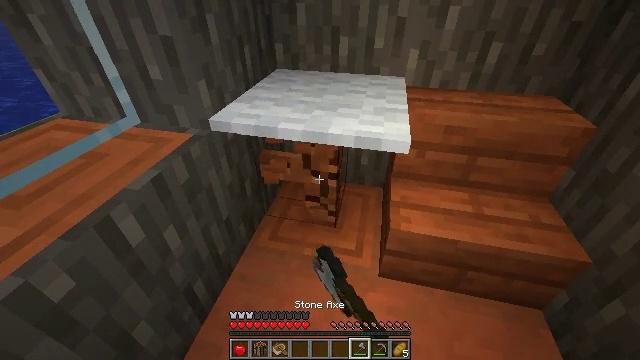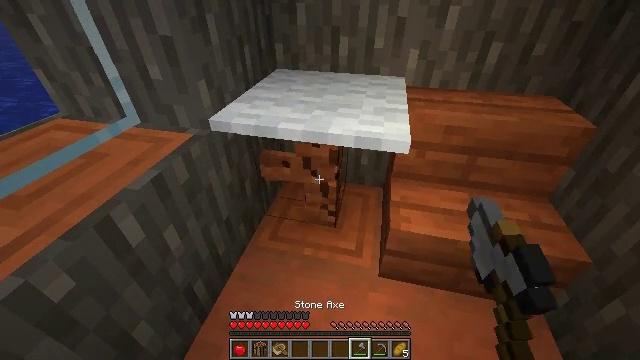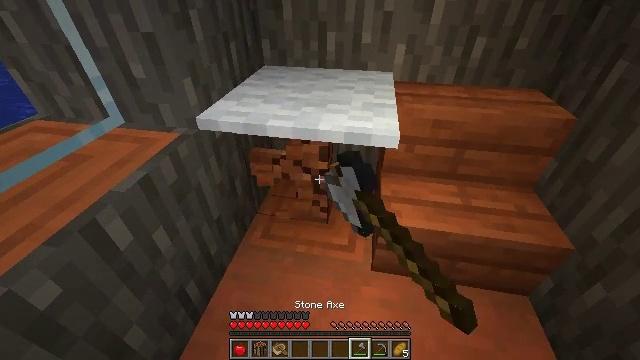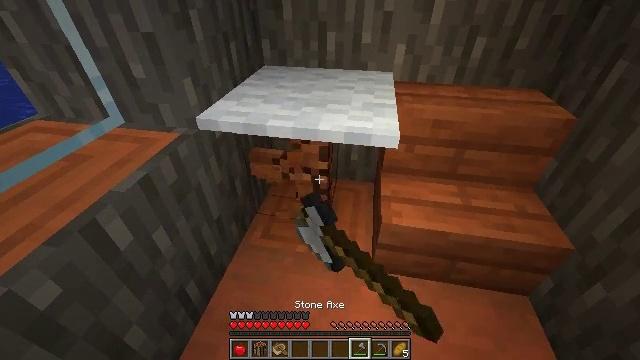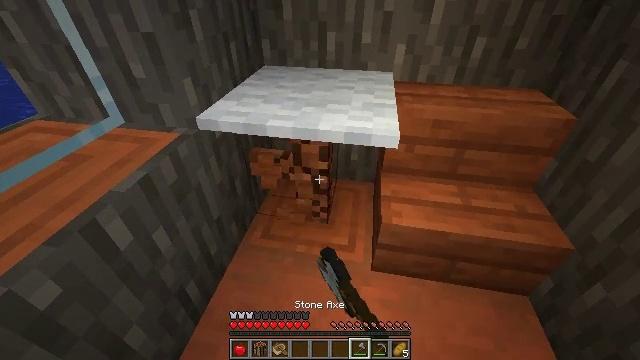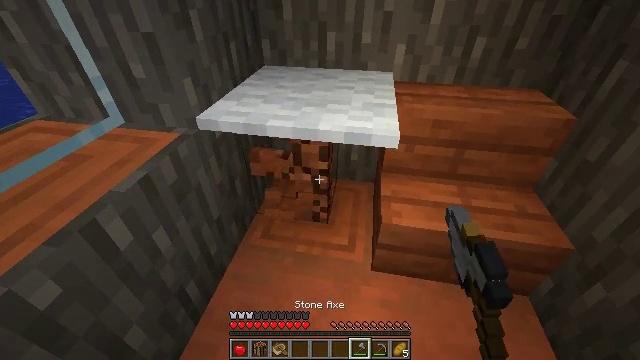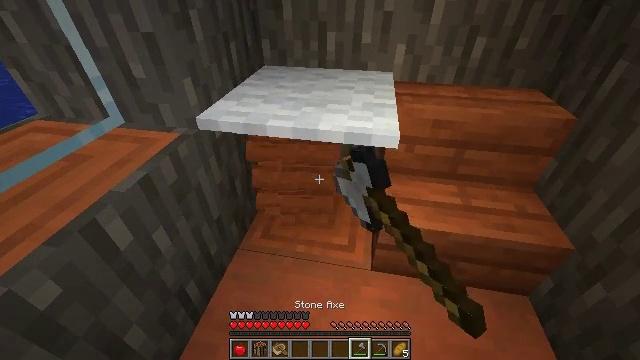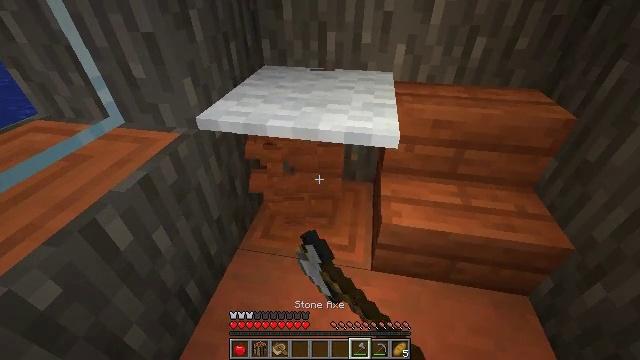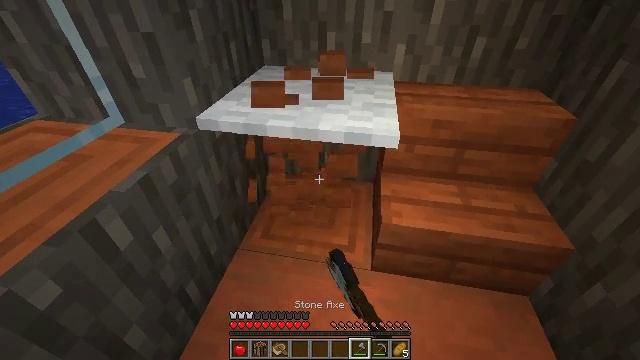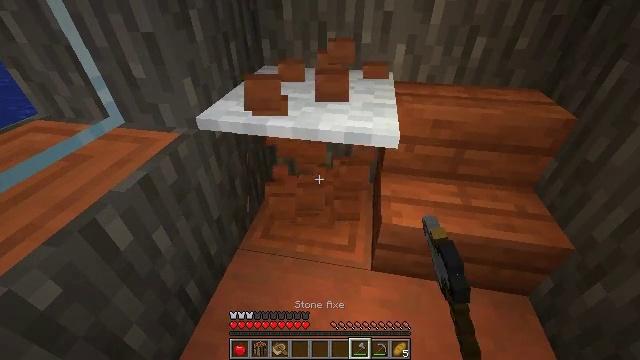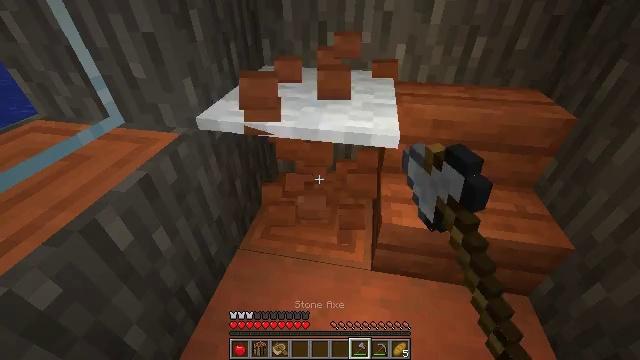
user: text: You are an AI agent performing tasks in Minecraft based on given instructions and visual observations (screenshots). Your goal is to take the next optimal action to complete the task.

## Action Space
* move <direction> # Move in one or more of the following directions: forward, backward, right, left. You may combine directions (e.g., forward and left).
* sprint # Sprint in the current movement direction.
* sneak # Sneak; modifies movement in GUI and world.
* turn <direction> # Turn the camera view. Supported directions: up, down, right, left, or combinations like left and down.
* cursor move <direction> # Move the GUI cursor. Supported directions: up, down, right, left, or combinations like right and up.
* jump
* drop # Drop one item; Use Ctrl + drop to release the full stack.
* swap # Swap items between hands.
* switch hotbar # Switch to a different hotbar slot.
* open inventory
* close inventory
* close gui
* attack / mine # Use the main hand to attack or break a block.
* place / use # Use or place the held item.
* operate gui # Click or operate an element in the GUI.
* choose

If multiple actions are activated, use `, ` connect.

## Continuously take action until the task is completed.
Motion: motion action
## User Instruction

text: Pick up the acacia fence after mining.
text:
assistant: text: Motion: attack / mine
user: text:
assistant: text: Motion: turn right, attack / mine
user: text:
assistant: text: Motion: attack / mine
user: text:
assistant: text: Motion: attack / mine
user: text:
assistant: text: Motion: attack / mine
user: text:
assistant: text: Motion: attack / mine
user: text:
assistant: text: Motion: attack / mine
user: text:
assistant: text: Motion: attack / mine
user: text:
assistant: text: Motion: attack / mine
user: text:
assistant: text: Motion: attack / mine
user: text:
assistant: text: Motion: attack / mine